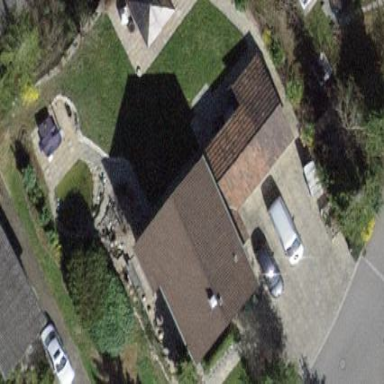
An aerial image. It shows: Building with tile roof.